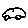
Label: car